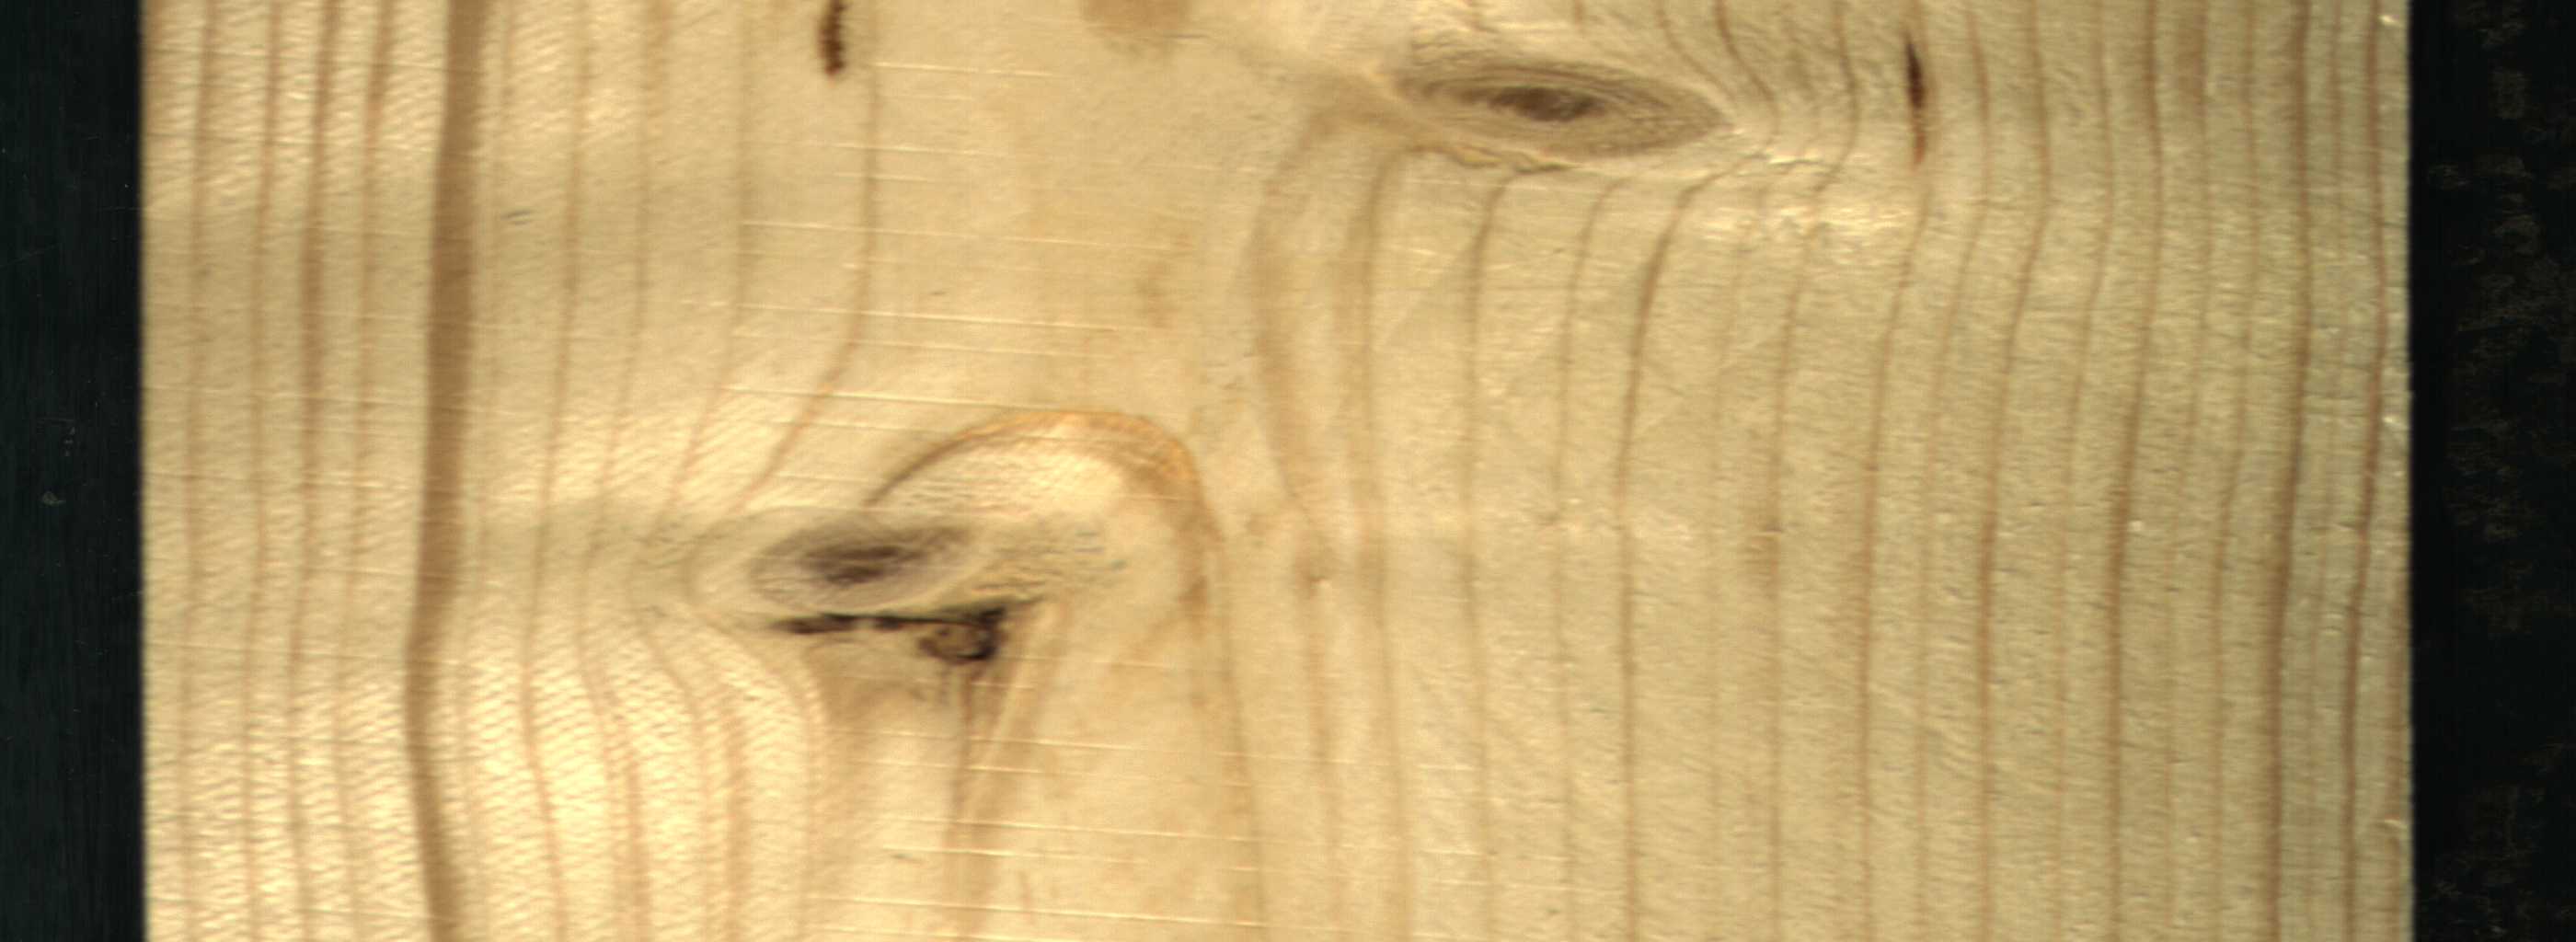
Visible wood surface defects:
resin
resin
Quartzity
Dead_Knot
Live_Knot
Live_Knot